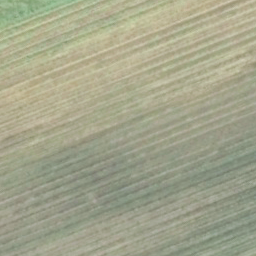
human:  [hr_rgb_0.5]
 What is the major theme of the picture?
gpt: farmland